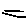
Label: line